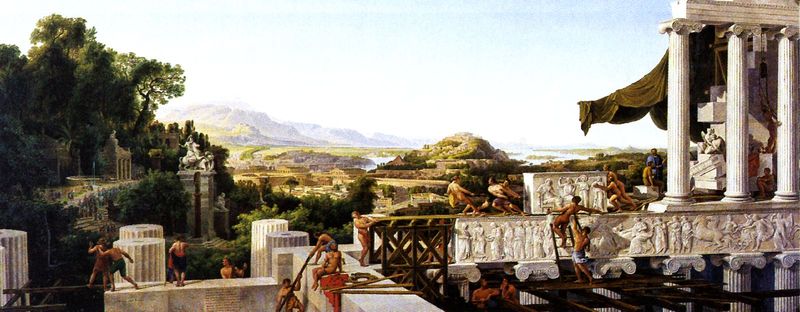
Titel: Die Blüte Griechenlands
Künstler: Karl Friedrich Schinkel
Institution: Berlin, Staatliche Museen, Nationalgalerie
Schlagwörter: berg, bäume, landschaft, menschen, see, säulen, horizont, hügel, natur, weite, wiesen, arbeit, relief, berge, arbeiter, leiter, gerüst, antike, kapitell, ionisch, tempel, bau, antiker tempel, gebälk, baustelle, tempelbau, bauarbeiter, fris